Question: i have 'UITableView' with
- -
Screenshot

And that's okay but i would like to change color of 'shadow' under cells. I think i've tried all background colors, tint colors, shadow colors etc and nothing... Can somebody help me?
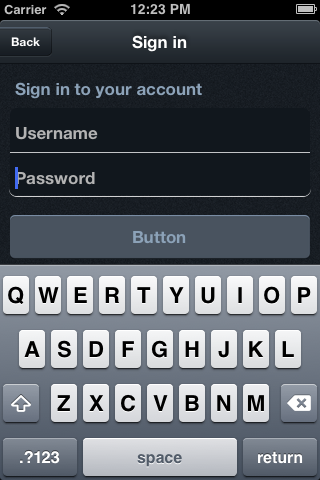
Answer: Ok, i found a solution.
I've changed separator style to none and add shadow for each cell's layer
'''
cell.layer.shadowColor = [[UIColor redColor] CGColor];
cell.layer.shadowOpacity = 1.0;
cell.layer.shadowRadius = 0;
cell.layer.shadowOffset = CGSizeMake(0.0, 1.0);
'''